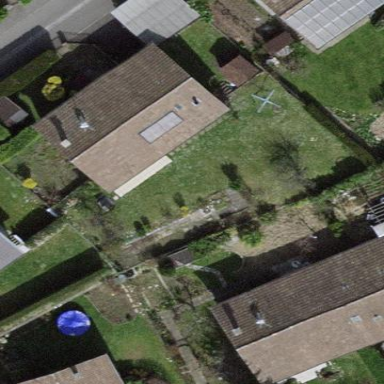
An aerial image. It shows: Garden surrounded by fence.